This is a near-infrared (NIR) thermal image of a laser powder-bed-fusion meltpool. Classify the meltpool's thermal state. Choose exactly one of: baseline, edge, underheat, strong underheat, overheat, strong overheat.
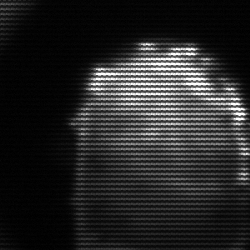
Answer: baseline